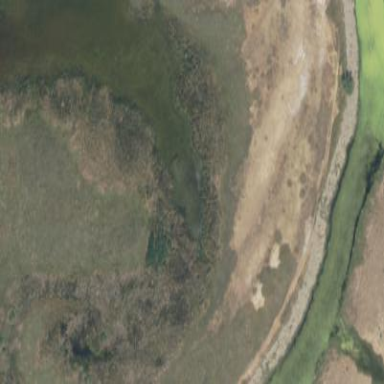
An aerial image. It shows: Marsh wetland.